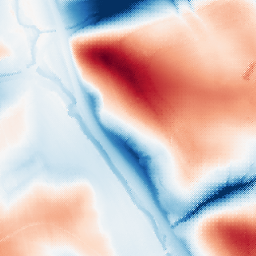
Category: classical
Decomposition family: gaussian_anisotropic
Decomposition parameters: sigma_x: 10
sigma_y: 50
Upsampling method: regularized
Upsampling parameters: scale: 4
lambda_reg: 0.1
Upsampling scale: 4